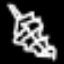
Label: leaf